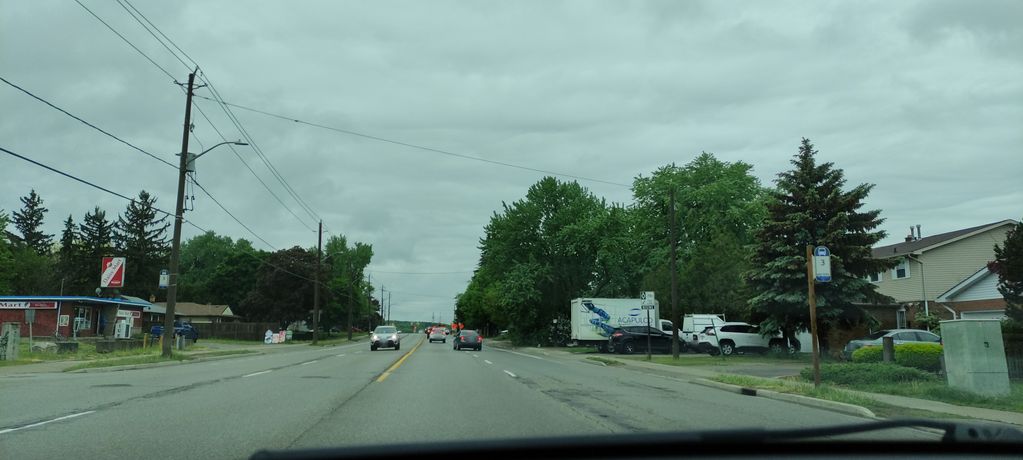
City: kitchener-waterloo